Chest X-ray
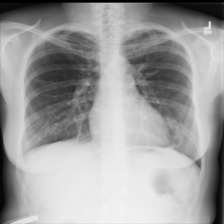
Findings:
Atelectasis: negative
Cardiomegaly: negative
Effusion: negative
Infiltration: negative
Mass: negative
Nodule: negative
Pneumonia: negative
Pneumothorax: negative
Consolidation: negative
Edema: negative
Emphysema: negative
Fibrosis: positive
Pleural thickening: negative
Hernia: negative